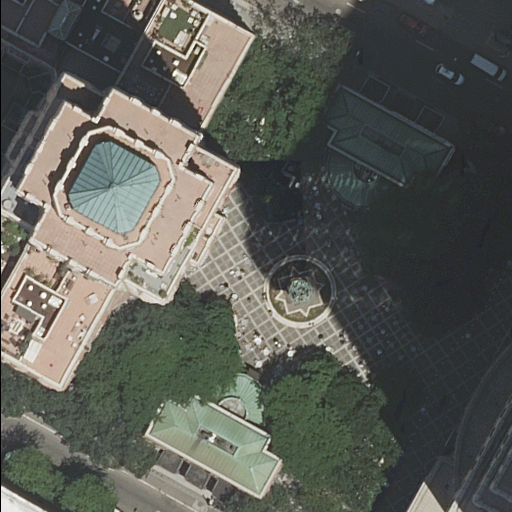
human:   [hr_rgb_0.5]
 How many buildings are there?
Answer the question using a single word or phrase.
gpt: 6

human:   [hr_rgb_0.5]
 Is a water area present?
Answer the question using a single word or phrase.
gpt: yes

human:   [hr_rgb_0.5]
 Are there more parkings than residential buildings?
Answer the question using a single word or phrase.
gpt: no

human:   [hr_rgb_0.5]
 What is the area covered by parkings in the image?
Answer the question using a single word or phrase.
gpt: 67m2

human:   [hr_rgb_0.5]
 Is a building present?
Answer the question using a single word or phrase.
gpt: yes

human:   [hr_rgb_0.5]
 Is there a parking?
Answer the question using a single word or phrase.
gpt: yes

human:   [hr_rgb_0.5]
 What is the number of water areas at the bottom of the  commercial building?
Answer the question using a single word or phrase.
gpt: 0

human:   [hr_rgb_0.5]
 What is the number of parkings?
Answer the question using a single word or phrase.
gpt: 1

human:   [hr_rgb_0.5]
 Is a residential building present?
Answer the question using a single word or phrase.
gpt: yes

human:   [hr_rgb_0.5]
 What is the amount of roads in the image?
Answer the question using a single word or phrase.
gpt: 5

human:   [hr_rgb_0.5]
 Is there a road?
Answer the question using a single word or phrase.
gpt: yes

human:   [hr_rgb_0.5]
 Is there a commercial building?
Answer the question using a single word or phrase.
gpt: yes

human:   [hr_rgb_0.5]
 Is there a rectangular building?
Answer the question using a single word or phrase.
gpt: yes

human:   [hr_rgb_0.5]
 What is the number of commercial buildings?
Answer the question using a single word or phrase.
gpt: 1

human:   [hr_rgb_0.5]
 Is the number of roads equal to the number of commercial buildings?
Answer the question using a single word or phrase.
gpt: no

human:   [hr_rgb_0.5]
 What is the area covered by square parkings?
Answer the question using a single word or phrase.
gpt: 0m2

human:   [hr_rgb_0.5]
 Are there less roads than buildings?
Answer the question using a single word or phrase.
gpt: yes

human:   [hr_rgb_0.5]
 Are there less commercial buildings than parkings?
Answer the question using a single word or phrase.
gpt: no

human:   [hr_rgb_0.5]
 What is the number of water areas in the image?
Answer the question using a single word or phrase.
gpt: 1

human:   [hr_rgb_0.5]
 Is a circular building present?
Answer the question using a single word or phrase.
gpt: no

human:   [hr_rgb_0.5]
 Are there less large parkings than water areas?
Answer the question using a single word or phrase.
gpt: yes

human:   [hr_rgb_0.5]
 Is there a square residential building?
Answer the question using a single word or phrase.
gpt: no

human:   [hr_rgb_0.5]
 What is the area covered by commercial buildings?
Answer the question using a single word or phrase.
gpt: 437m2

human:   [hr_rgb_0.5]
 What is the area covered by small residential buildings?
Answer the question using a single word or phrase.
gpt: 65m2

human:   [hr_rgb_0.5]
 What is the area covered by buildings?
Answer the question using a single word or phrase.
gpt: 3985m2

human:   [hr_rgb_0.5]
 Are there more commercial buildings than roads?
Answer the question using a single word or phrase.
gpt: no

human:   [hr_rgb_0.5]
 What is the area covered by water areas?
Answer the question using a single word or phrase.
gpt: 61m2

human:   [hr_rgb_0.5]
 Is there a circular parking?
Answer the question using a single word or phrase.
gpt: no

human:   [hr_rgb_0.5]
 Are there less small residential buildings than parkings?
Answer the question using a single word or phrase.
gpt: no

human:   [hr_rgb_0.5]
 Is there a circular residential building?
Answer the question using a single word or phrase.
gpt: no

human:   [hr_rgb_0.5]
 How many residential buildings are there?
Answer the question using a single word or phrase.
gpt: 5

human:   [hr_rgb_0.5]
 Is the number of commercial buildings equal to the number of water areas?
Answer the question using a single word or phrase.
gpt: yes

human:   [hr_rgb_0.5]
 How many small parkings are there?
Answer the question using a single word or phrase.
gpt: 1

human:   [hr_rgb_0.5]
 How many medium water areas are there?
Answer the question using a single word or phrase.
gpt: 0

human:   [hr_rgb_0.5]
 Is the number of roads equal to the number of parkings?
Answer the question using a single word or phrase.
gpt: no

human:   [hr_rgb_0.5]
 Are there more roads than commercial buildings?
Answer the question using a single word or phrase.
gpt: yes

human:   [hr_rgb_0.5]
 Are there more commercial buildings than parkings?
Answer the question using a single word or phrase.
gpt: no

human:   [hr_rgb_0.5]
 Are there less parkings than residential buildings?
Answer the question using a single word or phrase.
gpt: yes

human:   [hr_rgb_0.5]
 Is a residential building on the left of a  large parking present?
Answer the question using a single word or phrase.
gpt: no

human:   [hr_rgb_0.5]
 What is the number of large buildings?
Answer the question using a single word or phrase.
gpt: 1

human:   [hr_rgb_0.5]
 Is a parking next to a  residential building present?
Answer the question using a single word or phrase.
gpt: yes

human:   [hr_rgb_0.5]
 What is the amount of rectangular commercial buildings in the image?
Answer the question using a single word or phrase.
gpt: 1

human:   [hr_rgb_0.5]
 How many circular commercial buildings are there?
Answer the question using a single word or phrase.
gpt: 0

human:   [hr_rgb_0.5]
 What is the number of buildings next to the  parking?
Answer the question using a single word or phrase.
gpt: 6

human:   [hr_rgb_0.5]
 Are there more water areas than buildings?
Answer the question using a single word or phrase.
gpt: no

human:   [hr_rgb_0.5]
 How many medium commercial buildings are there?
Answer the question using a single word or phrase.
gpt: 1

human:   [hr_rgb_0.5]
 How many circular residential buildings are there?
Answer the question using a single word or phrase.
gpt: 0

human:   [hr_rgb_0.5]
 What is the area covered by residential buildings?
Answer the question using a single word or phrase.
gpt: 3548m2

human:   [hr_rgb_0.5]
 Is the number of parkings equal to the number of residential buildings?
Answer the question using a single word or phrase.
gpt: no

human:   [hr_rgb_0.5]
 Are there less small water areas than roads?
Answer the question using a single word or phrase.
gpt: yes

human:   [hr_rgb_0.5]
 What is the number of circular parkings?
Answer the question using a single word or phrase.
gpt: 0

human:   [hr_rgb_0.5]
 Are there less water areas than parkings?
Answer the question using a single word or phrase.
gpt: no

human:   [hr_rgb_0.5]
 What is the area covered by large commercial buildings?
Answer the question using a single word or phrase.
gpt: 0m2

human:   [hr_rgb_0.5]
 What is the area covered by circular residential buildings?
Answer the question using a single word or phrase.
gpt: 0m2

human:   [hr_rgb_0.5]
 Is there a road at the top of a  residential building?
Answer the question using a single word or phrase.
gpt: yes

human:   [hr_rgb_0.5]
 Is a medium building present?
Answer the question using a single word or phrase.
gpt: yes

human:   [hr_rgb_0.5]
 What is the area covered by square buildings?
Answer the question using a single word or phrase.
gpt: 0m2

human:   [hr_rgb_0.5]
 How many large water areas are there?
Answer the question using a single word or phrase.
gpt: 0

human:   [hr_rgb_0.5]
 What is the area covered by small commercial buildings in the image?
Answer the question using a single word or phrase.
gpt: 0m2

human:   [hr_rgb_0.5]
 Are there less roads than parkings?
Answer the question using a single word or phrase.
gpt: no

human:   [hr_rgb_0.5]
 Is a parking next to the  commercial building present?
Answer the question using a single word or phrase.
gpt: yes

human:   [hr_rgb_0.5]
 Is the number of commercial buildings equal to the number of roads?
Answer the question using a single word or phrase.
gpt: no

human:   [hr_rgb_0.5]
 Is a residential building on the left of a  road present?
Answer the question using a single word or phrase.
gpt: yes

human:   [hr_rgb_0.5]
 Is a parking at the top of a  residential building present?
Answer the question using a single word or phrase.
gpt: yes